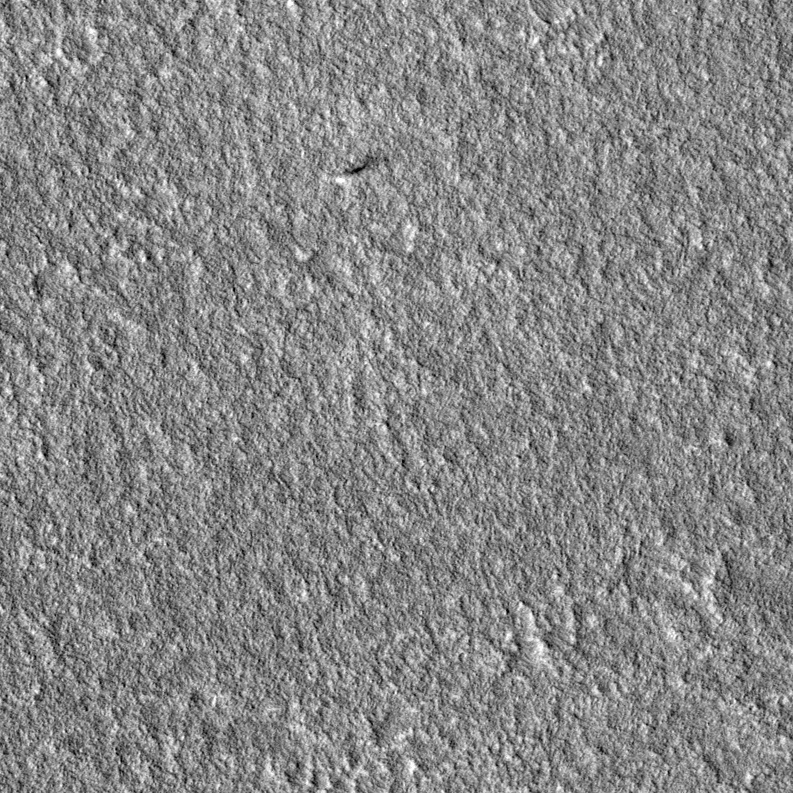
Label: dustdevil